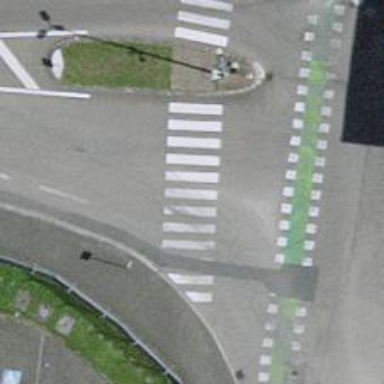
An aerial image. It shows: Uncontrolled zebra crossing with pedestrian island.